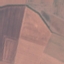
Label: AnnualCrop